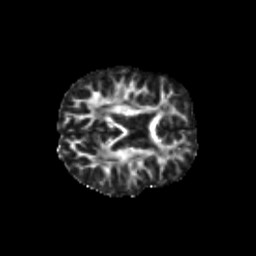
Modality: FA
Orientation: axial
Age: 12
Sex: female
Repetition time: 9.5 s
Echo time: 0.089 s